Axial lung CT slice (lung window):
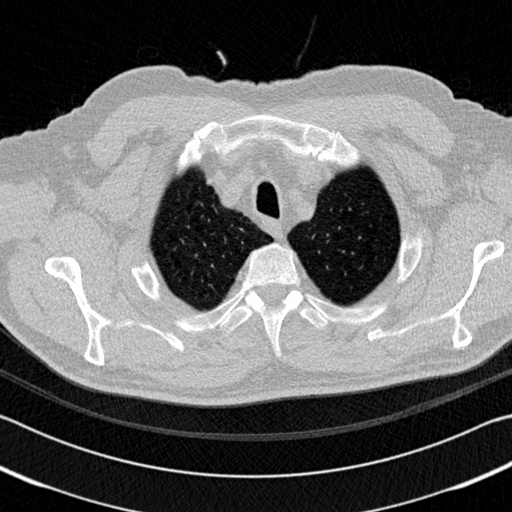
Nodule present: no